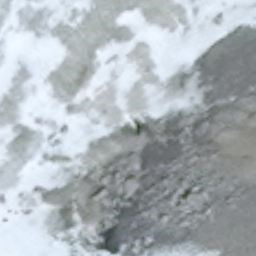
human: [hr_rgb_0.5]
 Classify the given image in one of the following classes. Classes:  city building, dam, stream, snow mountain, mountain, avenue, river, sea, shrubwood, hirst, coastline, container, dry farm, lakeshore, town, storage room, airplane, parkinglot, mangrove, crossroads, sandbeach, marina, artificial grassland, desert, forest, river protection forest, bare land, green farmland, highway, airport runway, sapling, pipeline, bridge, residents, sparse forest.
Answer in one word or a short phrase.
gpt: snow mountain